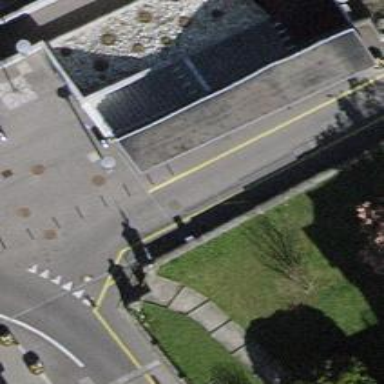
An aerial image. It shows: Bollard barrier.